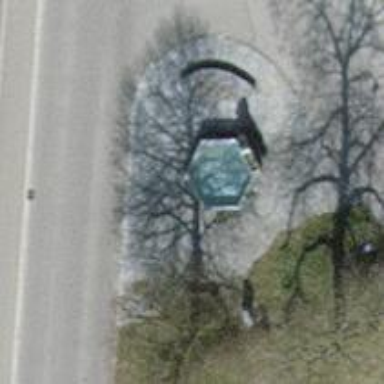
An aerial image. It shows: Beautiful fountain.